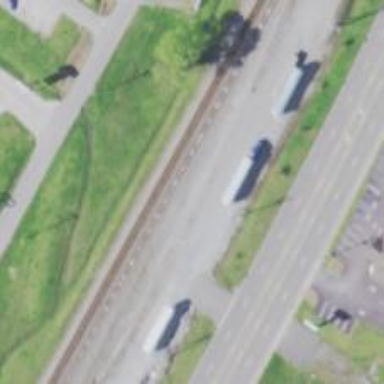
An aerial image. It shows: Railway siding with rails.